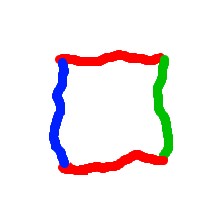
Shape: square